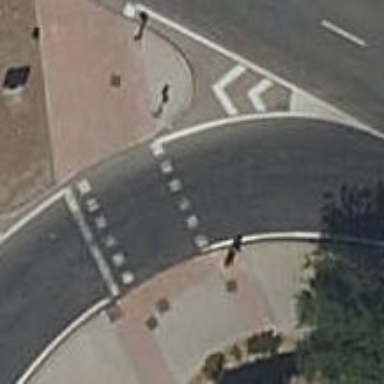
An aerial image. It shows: Crossing with traffic signals.